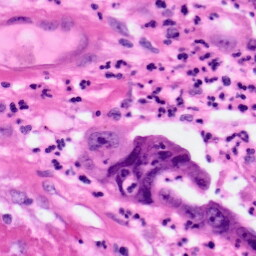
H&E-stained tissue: Pancreatic